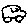
Label: car